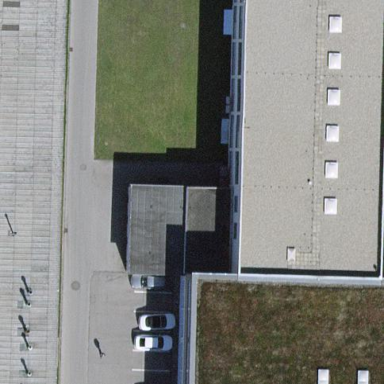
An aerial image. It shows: Industrial building.